Question: I have a couple of classes I'm having difficulty populating:
'''
public class ta_Room
{
public string url { get; set; }
public double price { get; set; }
public string room_code { get; set; }
}
public class ta_Hotel2
{
public int hotel_id { get; set; }
public Dictionary<string, ta_Room> room_types { get; set; }
}
'''
In my controller I have:
'''
[HttpGet]
public ta_Hotel2 hotel_inventory() //int api_version, string lang)
{
{
ta_Room room = new ta_Room();
room.price = 23;
room.room_code = "1";
room.url = "http://www.nme.com";
ta_Hotel2 hotel = new ta_Hotel2();
hotel.room_types.Add("Single", room);
'''
However I get a NullReferenceException on the last line above.
In the screenshot below, it shows both the hotel and room object have been created - can anyone please advise what I've done wrong please?
Thank you,
Mark

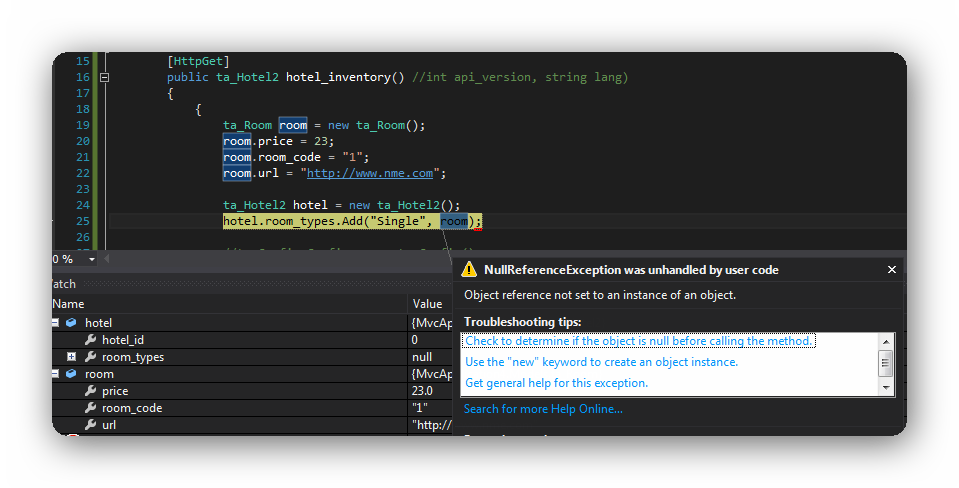
Answer: The error is due to the fact you are not building the instance of 'room_types' inside 'ta_Hotel2'. You should add a constructor as follows or just instantiate it within 'hotel_inventory()':
'''
public class ta_Hotel2
{
public int hotel_id { get; set; }
public Dictionary<string, ta_Room> room_types { get; set; }
public ta_Hotel2()
{
room_types = new Dictionary<string, ta_Room>();
}
}
'''
Also note that, from an encapsulation point of view, I would also make the setter of 'room_types' private after that. And, as a side note, I would also rename your classes and members as suggested <URL>.